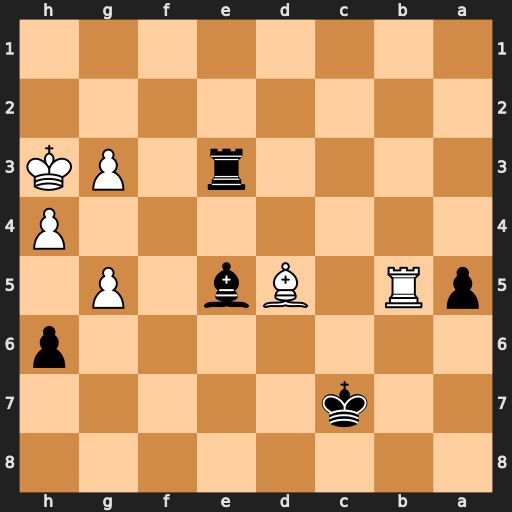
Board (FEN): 8/2k5/7p/pR1Bb1P1/7P/4r1PK/8/8
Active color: b
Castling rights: -
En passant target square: -
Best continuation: Rxg3+ Kh2 Rb3+ Kg2 Rxb5